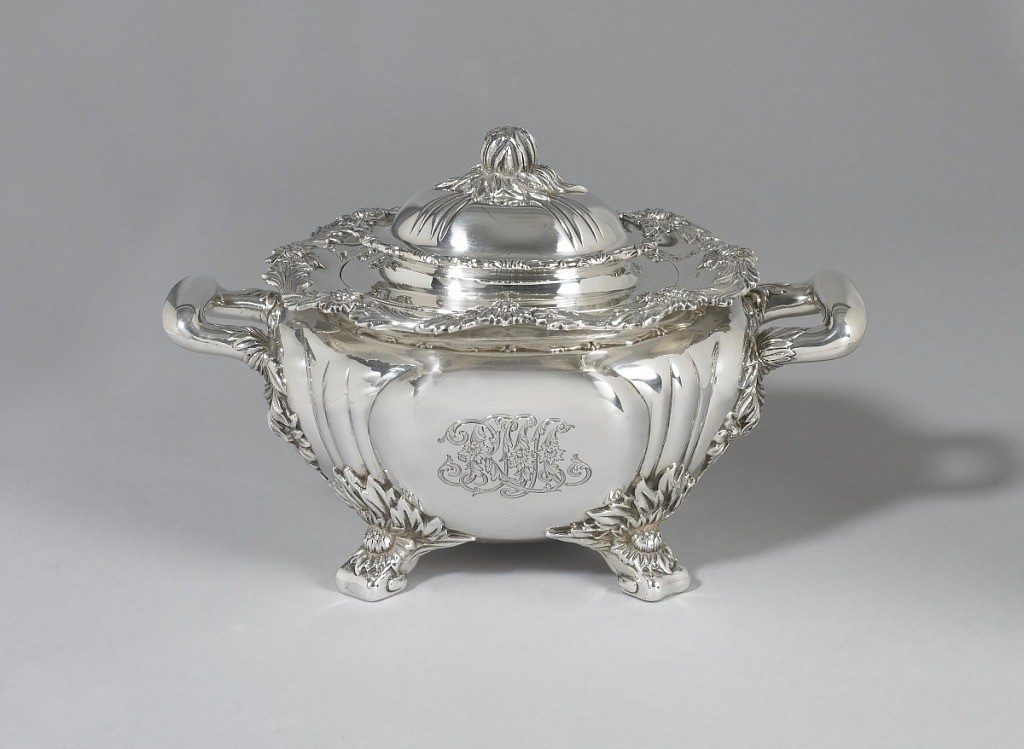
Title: Sugar Bowl from Chrysanthemum Tea Set
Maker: Tiffany & Company, American, established 1853
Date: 1891–1902
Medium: silver
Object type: sugar bowl
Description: Sugar bowl (a) in squat globular form with reeding, wavy rim, and two squared, curved horizontal handles with foliate decoration. Base with four foliate feet. Domed and reeded lid (b) with flower bud knop. Body of bowl engraved with foliate monogram "RMA".